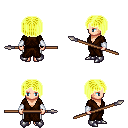
a pixel art fantasy rpg character, female body template, human, light skin, brown robe, white pants, gold pageboy hairstyle, white cloth bracers, metal boots, spear, four views (front, back, left, right), 2x2 character sprite sheet, small pixel art, hard edges, no anti-aliasing